Question: 1. Can't see any iOS 9.0 simulators. In previous Xcode 7 beta 3 all was OK.
2. Can't install iOS 8.3 simulator.

1. Also I can't add any simulator from 'Organizer'. By pressing "Create" nothing happened.
<URL>
1. Each time when I'm trying to download iOS simulator I see next thing:
<URL>
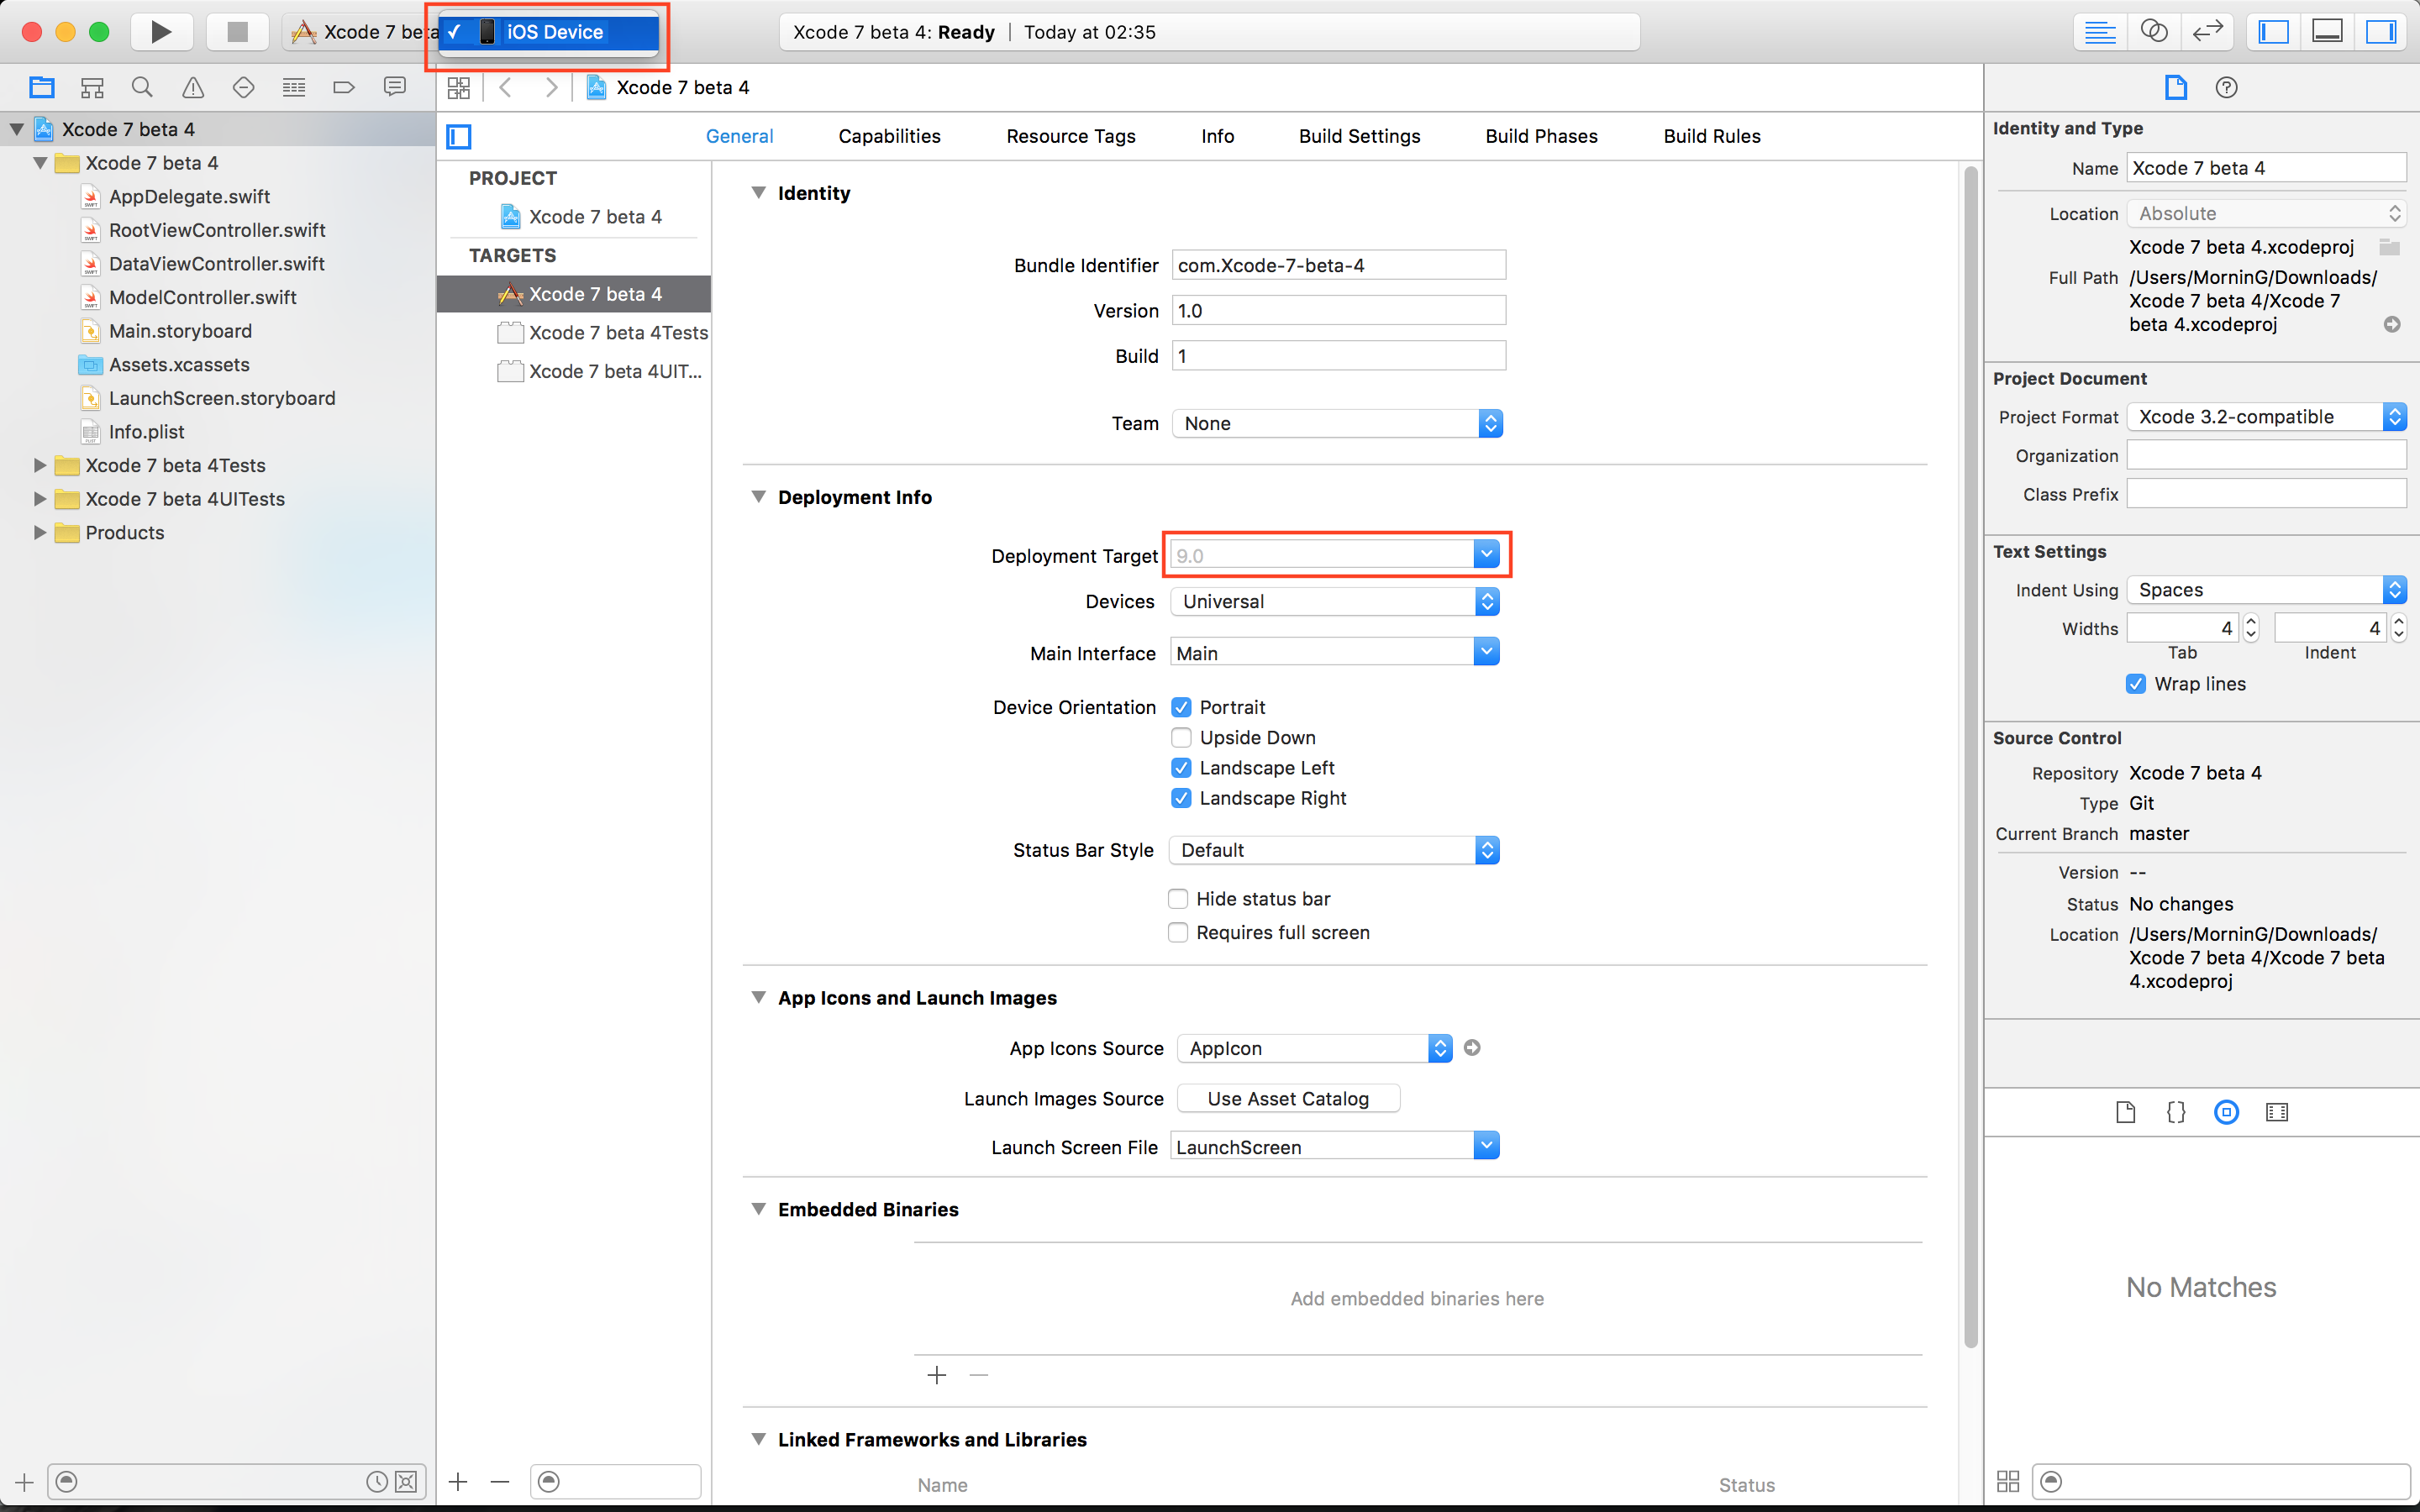
Answer: One possible issue is that there may be old leftover simulators installed, which are not compatible with the new XCode, and their presence causes the whole Simulator to fail. To get rid of them, delete the simulators in '/Library/Developer/CoreSimulator/Profiles/Runtimes' (for me there was an iOS 7 simulator there which was the issue). Relaunch XCode after this.
Then try to run the simulator from 'XCode->Open Developer Tool->Simulator'. Assuming this succeeds, verify that you have the simulators under the iOS Simulator menu 'Hardware->Device->Manage Devices...' - if not, you should be able to click the '+' in the bottom bar to add yourself some iOS 9 simulators. Relaunch XCode again and they should show up in the menu.